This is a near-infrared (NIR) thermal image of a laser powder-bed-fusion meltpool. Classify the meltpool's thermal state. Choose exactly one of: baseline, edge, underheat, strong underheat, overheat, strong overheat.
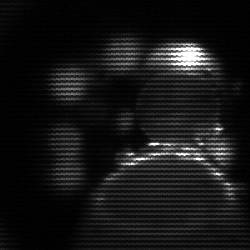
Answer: baseline